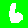
Digit: 6